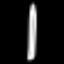
Label: pencil